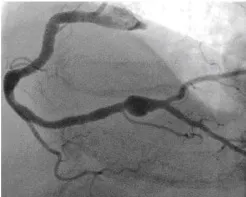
Coronary angiography and CT scan before and after MGuard stent implantaion. (B) Angiography of the right coronary artery with the presence of a large saccular aneurysm involving the distal part of the artery to the crux cordis.
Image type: radiology (ct)